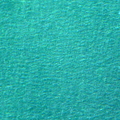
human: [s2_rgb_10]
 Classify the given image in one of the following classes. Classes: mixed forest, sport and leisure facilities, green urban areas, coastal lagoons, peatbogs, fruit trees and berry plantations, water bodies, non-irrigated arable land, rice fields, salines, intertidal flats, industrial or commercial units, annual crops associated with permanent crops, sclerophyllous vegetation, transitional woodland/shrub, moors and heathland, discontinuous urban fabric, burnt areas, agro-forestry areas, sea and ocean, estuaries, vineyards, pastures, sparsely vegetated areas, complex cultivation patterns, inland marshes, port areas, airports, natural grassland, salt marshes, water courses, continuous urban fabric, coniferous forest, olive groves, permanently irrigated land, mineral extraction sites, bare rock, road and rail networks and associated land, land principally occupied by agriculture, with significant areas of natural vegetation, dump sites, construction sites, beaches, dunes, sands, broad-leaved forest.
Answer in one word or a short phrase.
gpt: sea and ocean